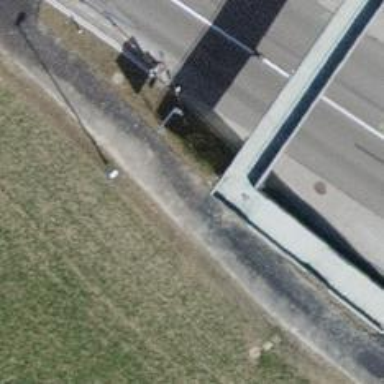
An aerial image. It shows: Set of steps on the road.